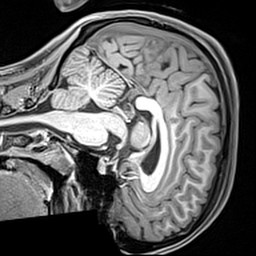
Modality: T1w
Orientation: sagittal
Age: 21
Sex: female
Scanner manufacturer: siemens
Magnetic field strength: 3 T
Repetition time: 2.4 s
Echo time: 0.0022 s